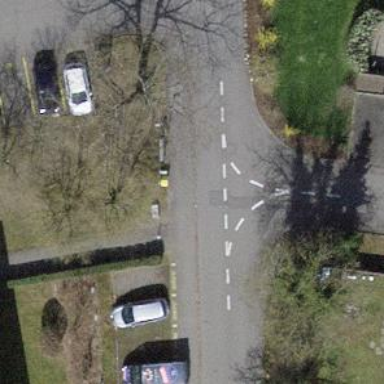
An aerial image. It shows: Post box is visible.